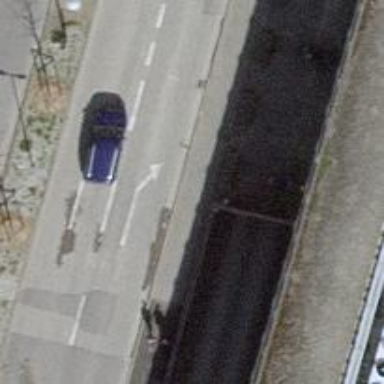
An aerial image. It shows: Driveway tunnel.